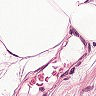
Metastatic tissue present: no